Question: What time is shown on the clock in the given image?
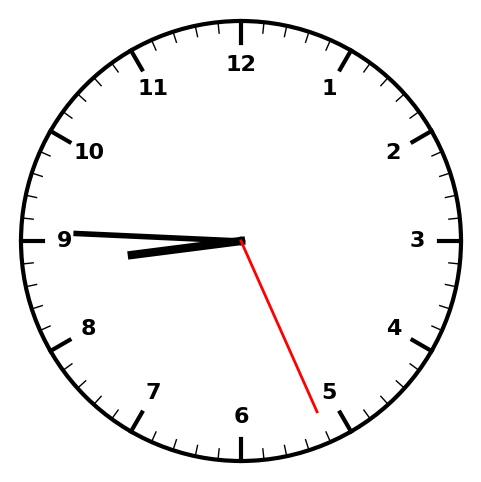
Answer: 08:45:26